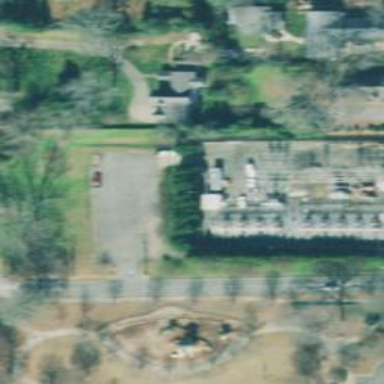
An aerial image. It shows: Distribution level power substation enclosed by fence.